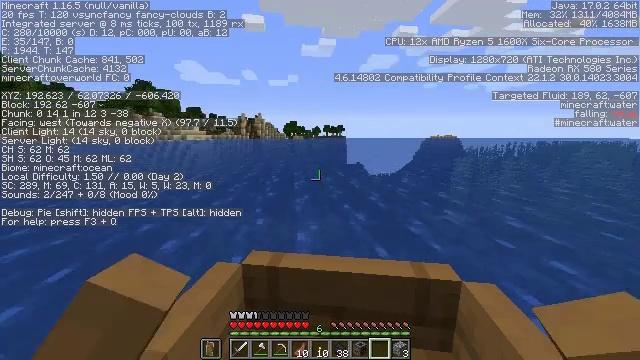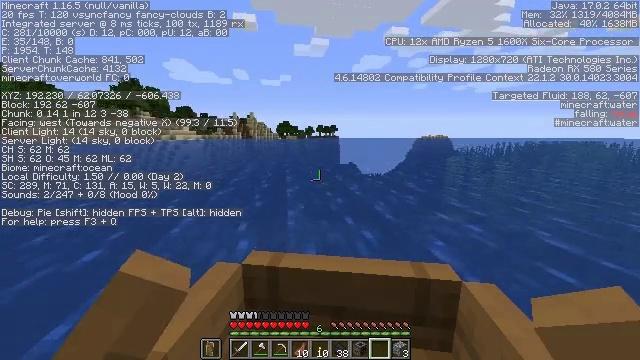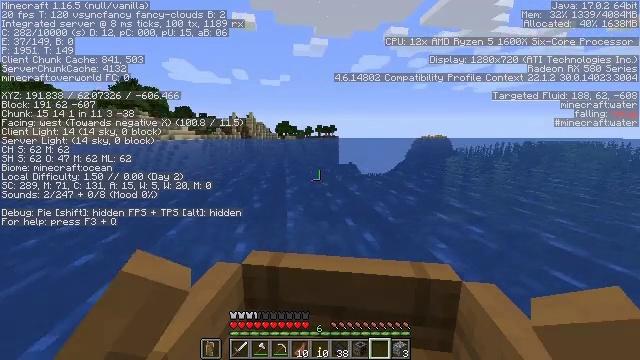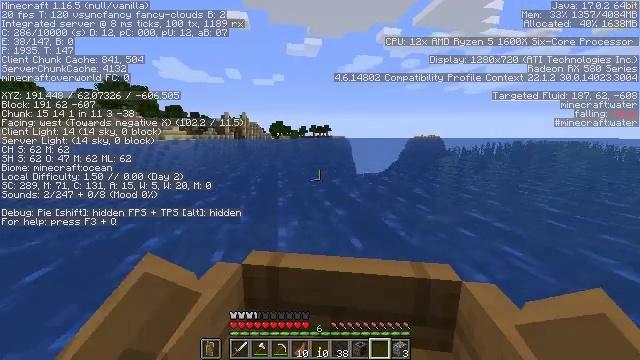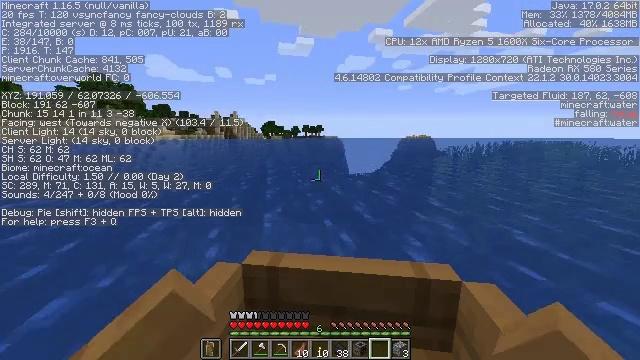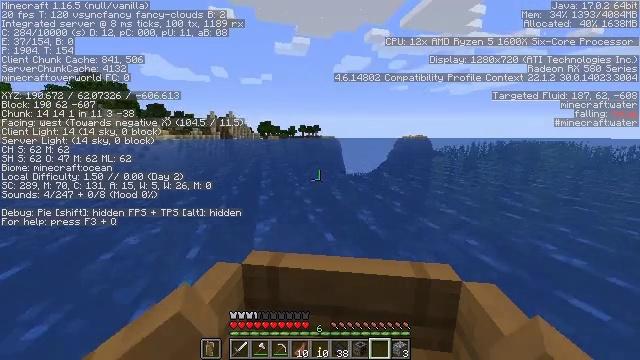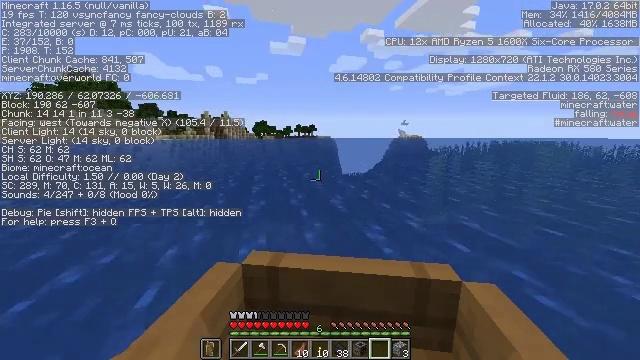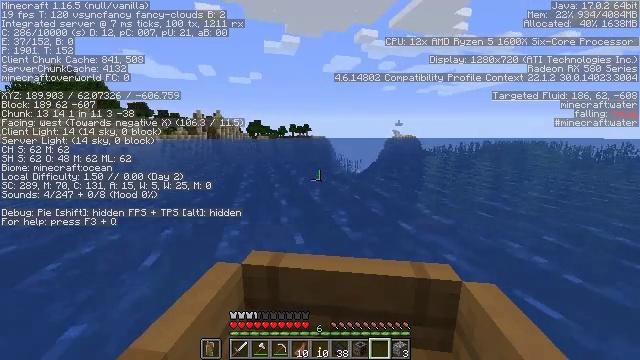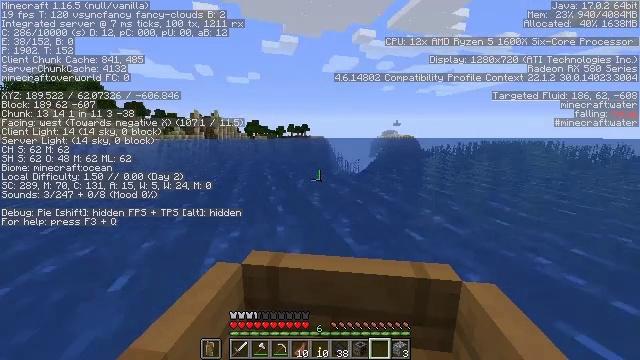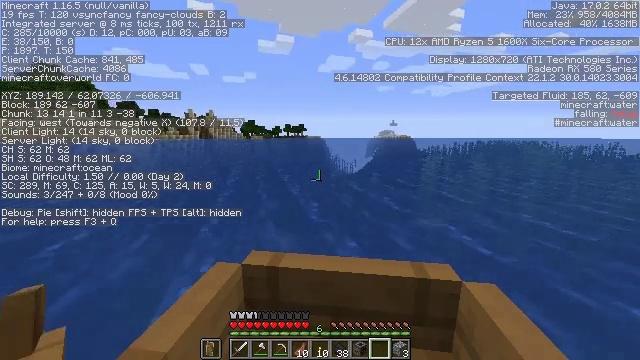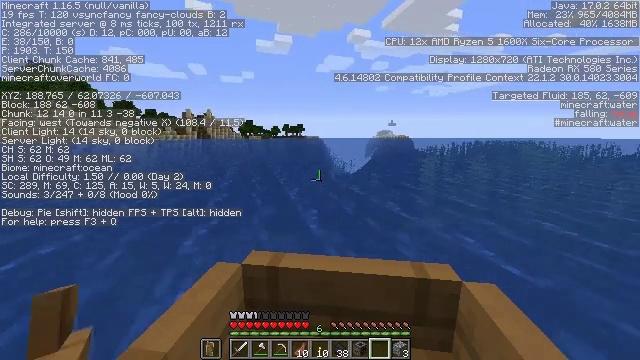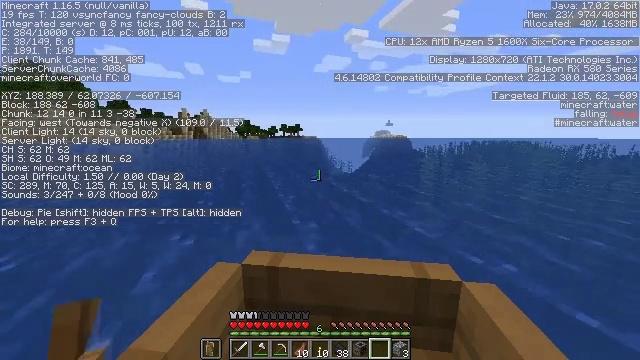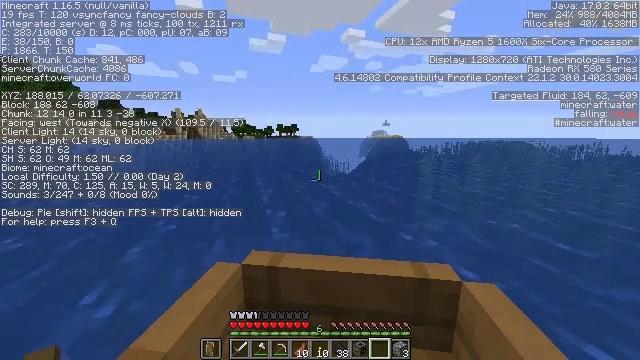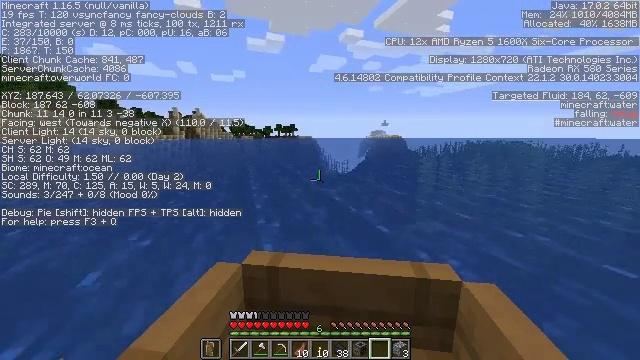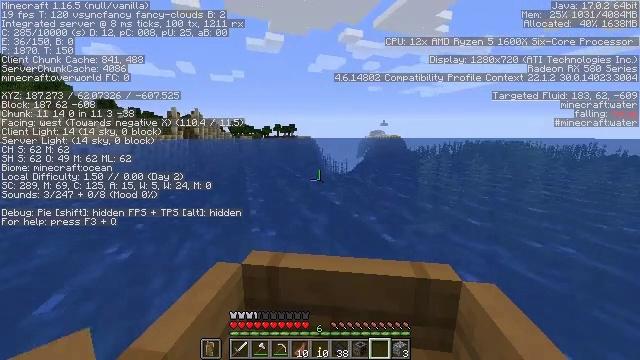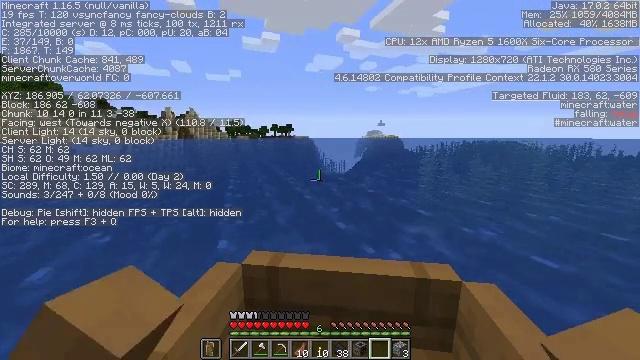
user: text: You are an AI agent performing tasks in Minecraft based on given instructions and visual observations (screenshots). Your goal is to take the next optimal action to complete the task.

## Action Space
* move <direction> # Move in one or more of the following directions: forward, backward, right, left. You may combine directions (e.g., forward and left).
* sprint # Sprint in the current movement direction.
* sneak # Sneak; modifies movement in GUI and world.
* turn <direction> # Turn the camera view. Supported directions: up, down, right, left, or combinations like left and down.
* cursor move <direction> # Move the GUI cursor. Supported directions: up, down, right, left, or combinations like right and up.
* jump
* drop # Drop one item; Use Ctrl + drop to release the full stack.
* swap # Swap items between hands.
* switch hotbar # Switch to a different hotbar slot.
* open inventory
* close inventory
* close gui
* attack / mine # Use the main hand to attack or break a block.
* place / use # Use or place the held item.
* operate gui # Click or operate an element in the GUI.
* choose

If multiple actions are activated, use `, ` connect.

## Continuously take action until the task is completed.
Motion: motion action
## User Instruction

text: Cut down the sugar cane stalks.
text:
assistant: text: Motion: move forward
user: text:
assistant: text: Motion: move forward
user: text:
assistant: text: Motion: move forward
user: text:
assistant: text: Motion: move forward
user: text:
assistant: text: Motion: move forward
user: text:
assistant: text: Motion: move forward
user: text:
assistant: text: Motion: move forward
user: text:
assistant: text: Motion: move forward
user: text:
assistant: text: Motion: move forward
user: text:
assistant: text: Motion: move forward
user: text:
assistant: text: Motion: move forward
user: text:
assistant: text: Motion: move forward
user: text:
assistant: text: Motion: move forward
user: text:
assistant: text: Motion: move forward
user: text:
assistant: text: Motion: move forward
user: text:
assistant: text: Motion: move forward
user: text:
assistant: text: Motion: move forward
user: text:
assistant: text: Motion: move forward
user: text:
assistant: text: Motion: move forward
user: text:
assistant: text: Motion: move forward
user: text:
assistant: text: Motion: move forward
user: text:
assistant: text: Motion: move forward
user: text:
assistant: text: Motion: move forward
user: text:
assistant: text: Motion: move forward
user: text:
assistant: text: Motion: move forward
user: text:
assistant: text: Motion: move forward
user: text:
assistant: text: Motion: move forward
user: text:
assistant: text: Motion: move forward
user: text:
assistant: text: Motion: move forward
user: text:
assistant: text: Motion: move forward